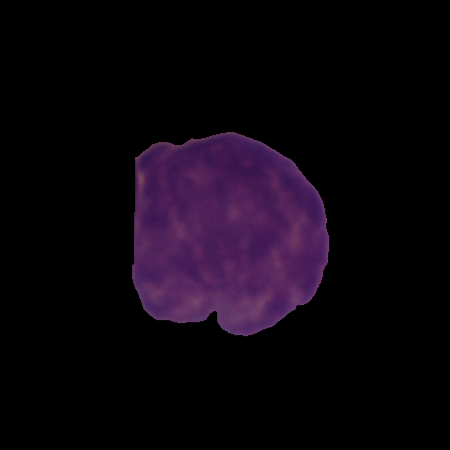
Label: cancer